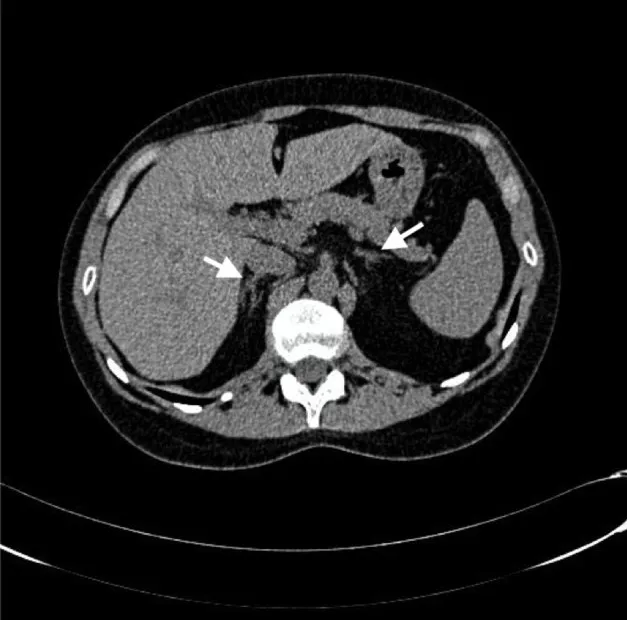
Computed tomography scan showing normal adrenal glands.
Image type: radiology (ct)